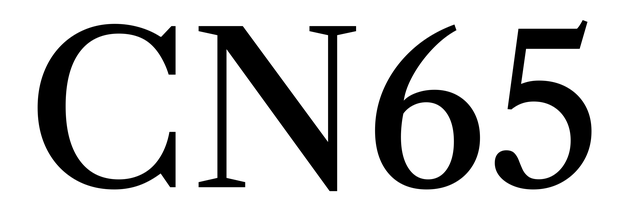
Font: LibreCaslonText_Regular